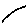
Label: line